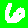
Digit: 6